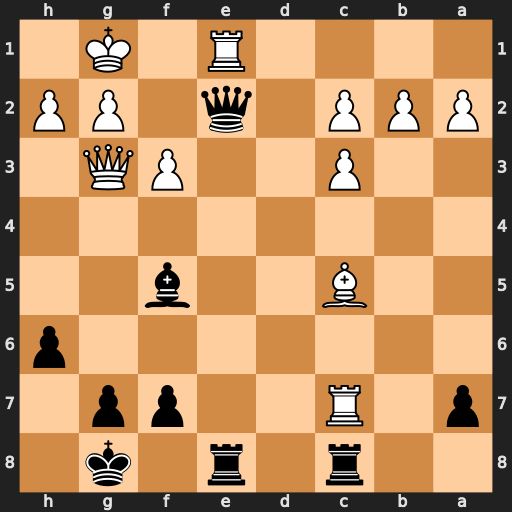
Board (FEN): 2r1r1k1/p1R2pp1/7p/2B2b2/8/2P2PQ1/PPP1q1PP/4R1K1
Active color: b
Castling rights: -
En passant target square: -
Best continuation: Qxe1+ Qxe1 Rxe1+